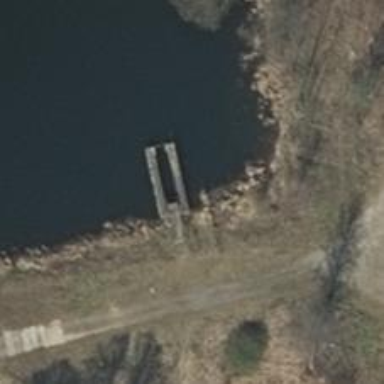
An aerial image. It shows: Lock gate along waterway.